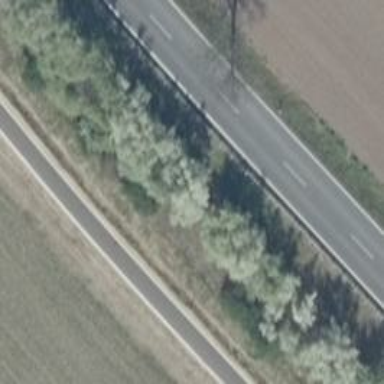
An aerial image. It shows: Row of deciduous broadleaved trees.